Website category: jobs
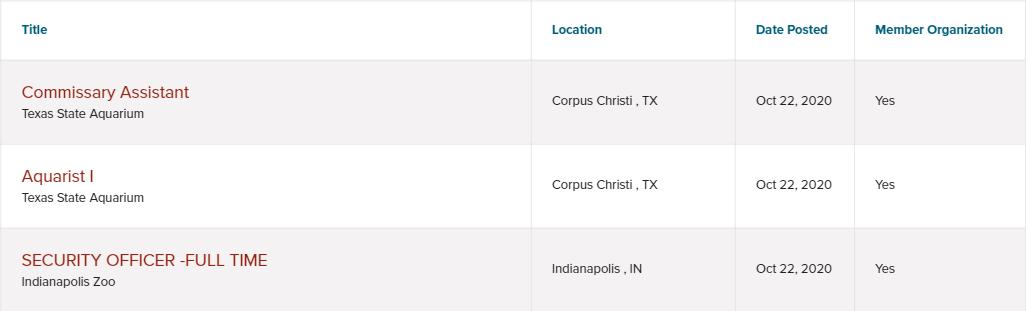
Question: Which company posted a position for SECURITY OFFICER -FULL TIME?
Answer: Indianapolis Zoo

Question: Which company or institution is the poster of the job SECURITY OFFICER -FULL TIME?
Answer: Indianapolis Zoo

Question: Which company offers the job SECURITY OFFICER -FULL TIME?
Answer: Indianapolis Zoo

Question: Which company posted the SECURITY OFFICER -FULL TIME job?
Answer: Indianapolis Zoo

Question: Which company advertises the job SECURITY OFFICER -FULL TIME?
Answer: Indianapolis Zoo

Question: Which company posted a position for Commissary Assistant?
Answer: Texas State Aquarium

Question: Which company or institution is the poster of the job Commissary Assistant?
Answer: Texas State Aquarium

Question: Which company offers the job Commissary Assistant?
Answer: Texas State Aquarium

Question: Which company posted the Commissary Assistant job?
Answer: Texas State Aquarium

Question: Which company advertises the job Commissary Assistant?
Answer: Texas State Aquarium

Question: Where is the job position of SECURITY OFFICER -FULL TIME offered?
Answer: Indianapolis , IN

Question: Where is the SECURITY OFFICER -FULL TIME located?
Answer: Indianapolis , IN

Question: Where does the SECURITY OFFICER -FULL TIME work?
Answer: Indianapolis , IN

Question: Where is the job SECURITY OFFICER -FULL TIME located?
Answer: Indianapolis , IN

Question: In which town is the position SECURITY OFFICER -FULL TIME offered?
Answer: Indianapolis , IN

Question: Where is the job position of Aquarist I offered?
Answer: Corpus Christi , TX

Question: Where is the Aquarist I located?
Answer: Corpus Christi , TX

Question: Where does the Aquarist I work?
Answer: Corpus Christi , TX

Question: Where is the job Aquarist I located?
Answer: Corpus Christi , TX

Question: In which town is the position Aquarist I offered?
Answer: Corpus Christi , TX

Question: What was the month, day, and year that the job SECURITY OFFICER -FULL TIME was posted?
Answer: Oct 22, 2020

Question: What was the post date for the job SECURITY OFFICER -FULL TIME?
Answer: Oct 22, 2020

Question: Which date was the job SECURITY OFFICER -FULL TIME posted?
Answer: Oct 22, 2020

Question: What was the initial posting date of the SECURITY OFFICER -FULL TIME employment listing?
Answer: Oct 22, 2020

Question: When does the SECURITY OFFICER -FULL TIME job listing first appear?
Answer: Oct 22, 2020

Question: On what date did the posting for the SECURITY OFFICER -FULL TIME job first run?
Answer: Oct 22, 2020

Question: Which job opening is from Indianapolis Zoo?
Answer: SECURITY OFFICER -FULL TIME

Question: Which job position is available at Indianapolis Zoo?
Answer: SECURITY OFFICER -FULL TIME

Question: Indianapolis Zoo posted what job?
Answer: SECURITY OFFICER -FULL TIME

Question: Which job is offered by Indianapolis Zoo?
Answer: SECURITY OFFICER -FULL TIME

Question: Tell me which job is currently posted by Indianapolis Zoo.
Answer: SECURITY OFFICER -FULL TIME

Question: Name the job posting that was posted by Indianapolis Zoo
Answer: SECURITY OFFICER -FULL TIME

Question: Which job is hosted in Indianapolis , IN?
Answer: SECURITY OFFICER -FULL TIME

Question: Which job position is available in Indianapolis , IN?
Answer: SECURITY OFFICER -FULL TIME

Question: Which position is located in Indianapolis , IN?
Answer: SECURITY OFFICER -FULL TIME

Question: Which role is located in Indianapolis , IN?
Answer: SECURITY OFFICER -FULL TIME

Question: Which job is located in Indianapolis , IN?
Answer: SECURITY OFFICER -FULL TIME

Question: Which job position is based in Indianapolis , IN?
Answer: SECURITY OFFICER -FULL TIME